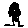
Label: tree